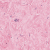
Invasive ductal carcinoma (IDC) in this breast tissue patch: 0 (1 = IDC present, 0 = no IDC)